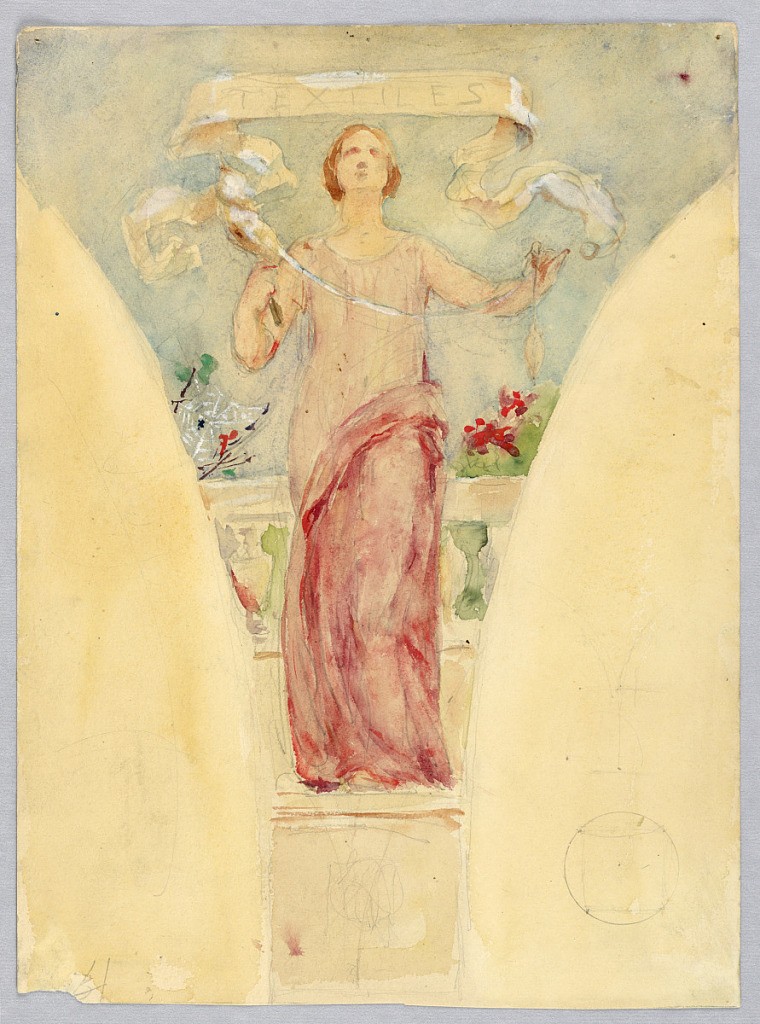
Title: Personification of "Textiles," Study for the Dome of the Manufacturer's Building, World's Columbian Exposition, Chicago, IL
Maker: Kenyon Cox, American, 1856–1919
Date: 1891
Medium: Brush and watercolor, white gouache, graphite on paper
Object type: Drawing
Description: Mural study for pendentive. Female figure in a two-tone pink dress, standing before a railing and flowers, facing frontally. She holds a spindle and thread. Behind her at left, a spider weaves a web.